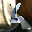
Label: 6